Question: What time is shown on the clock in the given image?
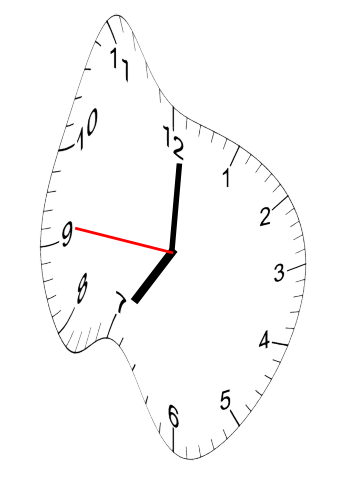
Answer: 07:00:46